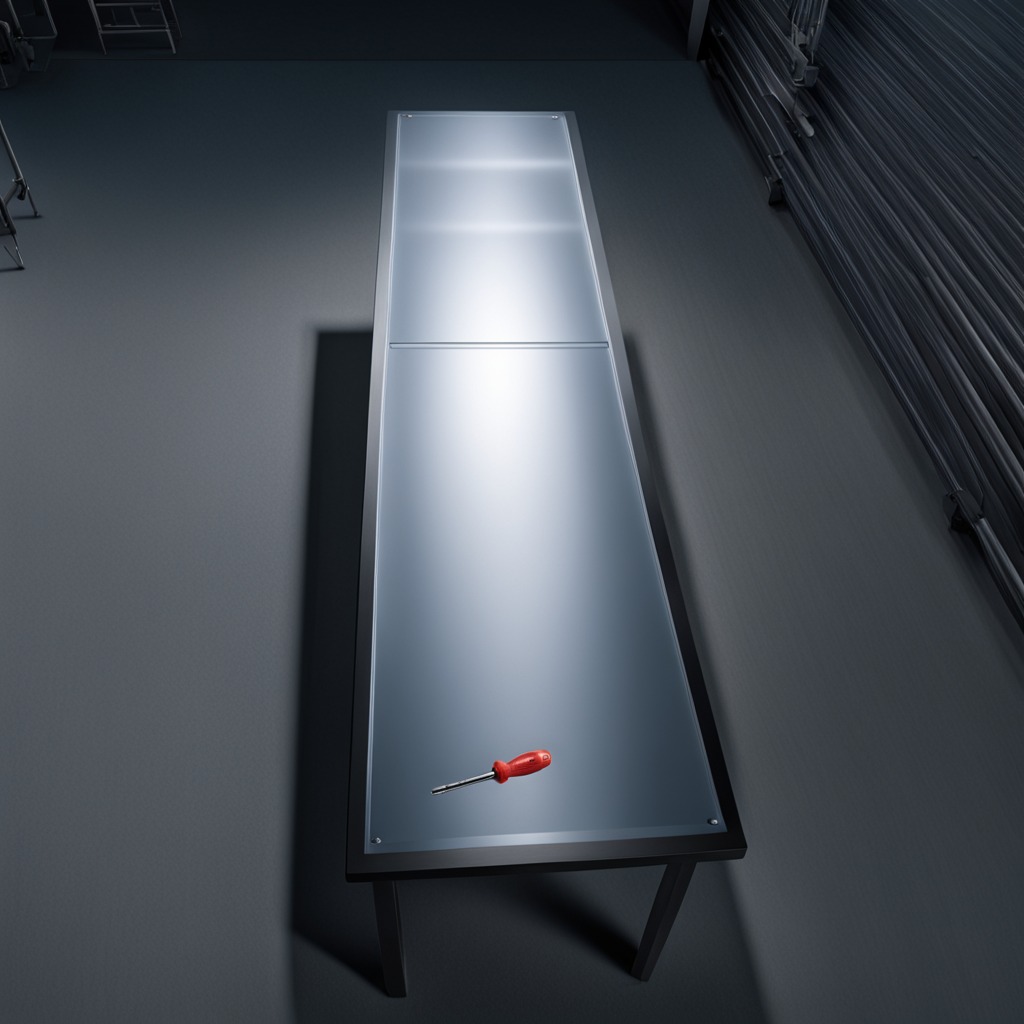
A screwdriver is lying on the clean empty table in the basement in the evening soft directional lighting on the tabletop realistic grain studio-quality clarity centered framing